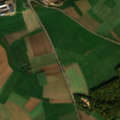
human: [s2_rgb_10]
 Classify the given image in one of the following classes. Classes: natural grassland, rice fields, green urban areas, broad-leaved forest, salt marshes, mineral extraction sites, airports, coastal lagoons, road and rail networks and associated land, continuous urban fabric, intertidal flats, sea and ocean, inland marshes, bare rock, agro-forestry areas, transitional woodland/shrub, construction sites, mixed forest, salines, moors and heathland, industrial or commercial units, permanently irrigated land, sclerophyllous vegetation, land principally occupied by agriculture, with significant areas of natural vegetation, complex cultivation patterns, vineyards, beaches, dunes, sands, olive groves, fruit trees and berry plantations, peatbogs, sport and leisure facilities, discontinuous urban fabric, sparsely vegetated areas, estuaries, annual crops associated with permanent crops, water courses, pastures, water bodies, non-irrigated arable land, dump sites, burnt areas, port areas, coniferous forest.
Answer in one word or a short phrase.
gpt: discontinuous urban fabric, non-irrigated arable land, complex cultivation patterns, broad-leaved forest